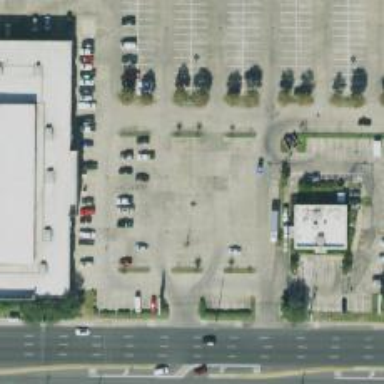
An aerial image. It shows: Parking space.